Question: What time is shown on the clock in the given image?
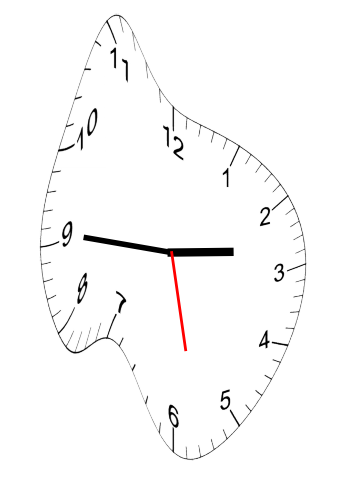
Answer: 02:45:28